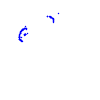
Particle: proton